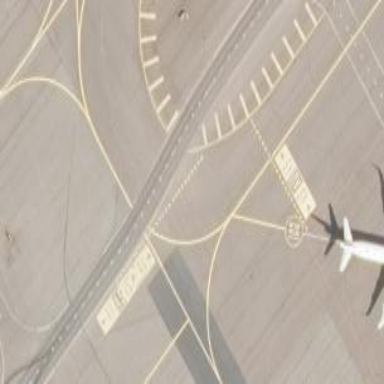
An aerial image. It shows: Image of taxiway at airport.